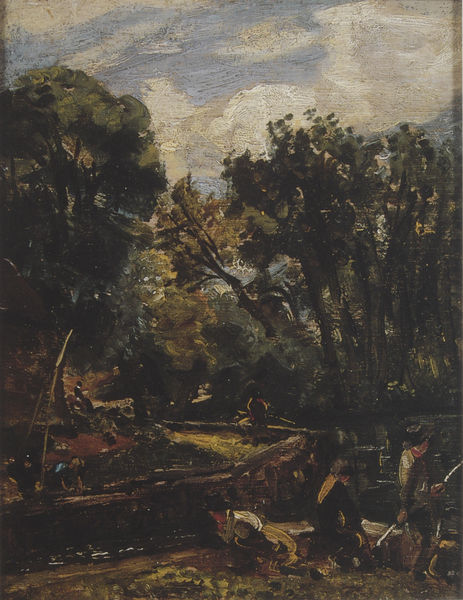
Titel: Anglers at Stratford Mill
Künstler: John Constable
Standort: Blackburn
Institution: The Hart Collection
Schlagwörter: baum, blau, blätter, dunkel, feuer, gemälde, himmel, laub, mann, schatten, wasser, weiß, wolken, bäume, fluss, frauen, gelb, grob, grün, impressionismus, landschaft, menschen, ocker, see, sitzen, ufer, äste, braun, frankreich, frau, hell, holz, hut, hüte, männer, schwarz, gras, rasen, rot, weg, wiese, wolke, beige, expressionismus, hochformat, leute, malerei, jung, mensch, stehen, bild, niederlande, öl, ast, bach, baumstamm, gräser, natur, pfähle, stamm, strauch, wind, brücke, busch, büsche, gebüsch, gewässer, kanal, insel, gold, realismus, kind, pflanze, pflanzen, wald, arbeit, bauern, boot, kahn, kinder, garten, bewölkt, klar, schiff, segelboot, sommer, düster, stab, fischer, jungen, schiffer, arbeiten, ernte, nachmittag, farben, mauer, vegetation, ausflug, oliv, picknick, rast, bank, arbeiter, figuren, französisch, flus, strom, krieg, soldaten, impressionistisch, finster, lesen, lichteinfall, bauer, tusche, courbet, bücken, buch, zweig, idyll, wälder, lichtung, abgrund, fliesen, militär, angel, niederländisch, rau, fisch, werkzeug, stäbe, eiß, schwarzw, jäger, fällen, holzfäller, rotbraun, tonig, pinselstriche, brennholz, zeltlager, fähre, stange, schaten, rucksack, waser, stechen, angler, lager, angeln, angelschnur, kanäle, waldarbeiter, holzarbeiter, angelrute, landschaft bäume, arbeier, idyl, spreewald, flössen, gewässee, holzverarbeitung